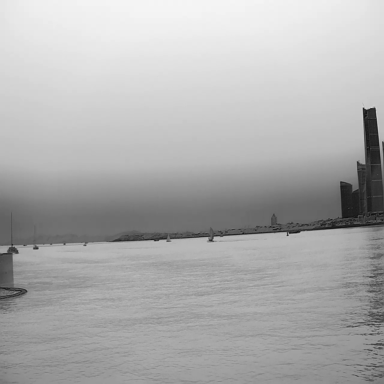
There are 14 objects shown in the infrared image, including six canoes, six sailboats, and two container_ships.